Interaction volume radius: 5 \u00c5
Interaction volume height: 20 \u00c5
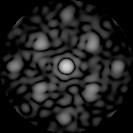
Disorder parameter: 0.4351